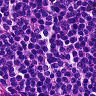
Metastatic tissue present: no